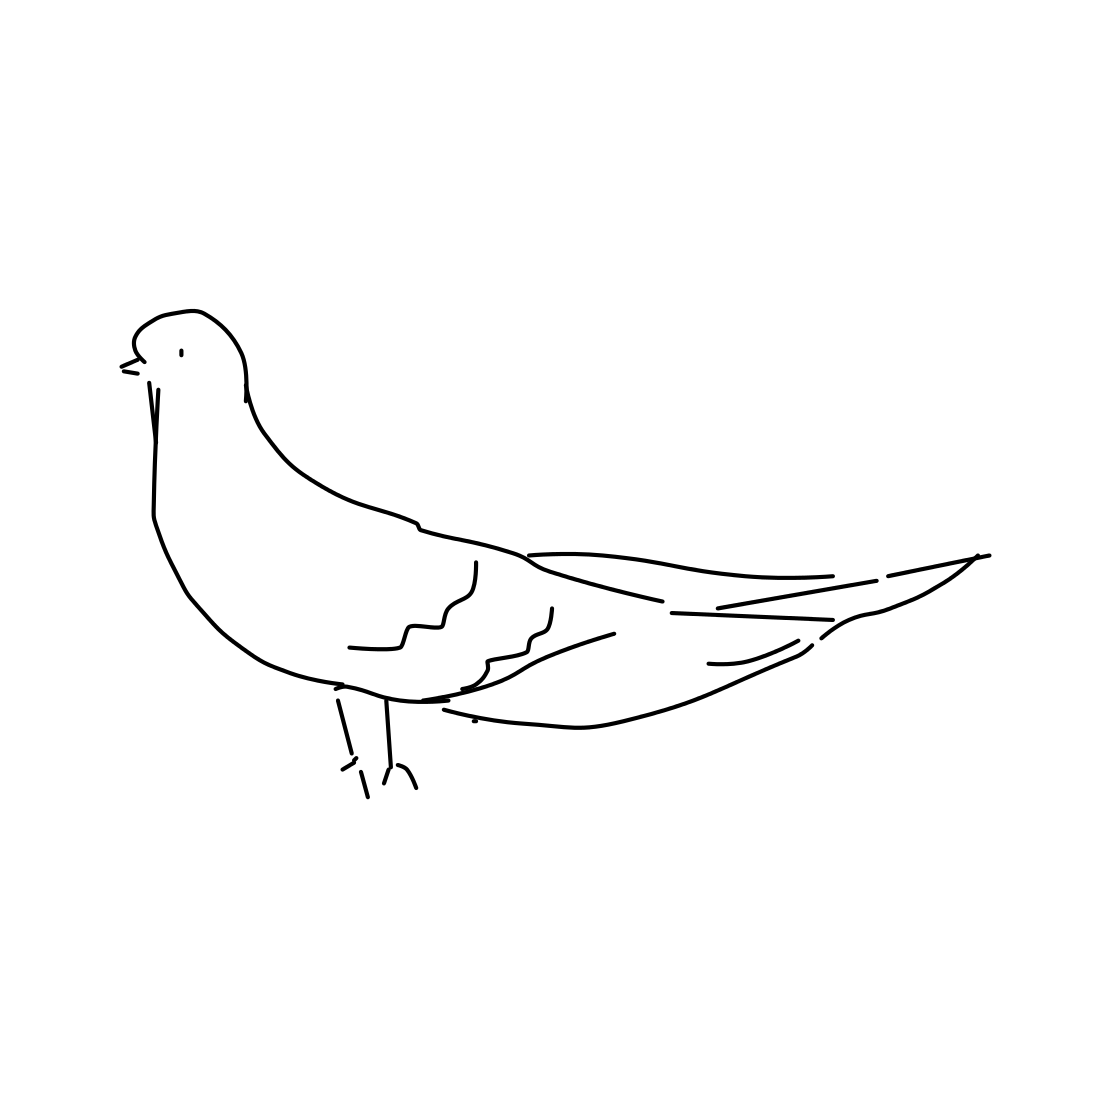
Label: pigeon